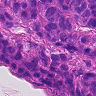
Metastatic tissue present: yes